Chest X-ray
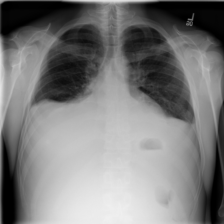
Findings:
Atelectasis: negative
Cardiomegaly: negative
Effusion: positive
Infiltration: negative
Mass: negative
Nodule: negative
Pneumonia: negative
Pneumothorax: negative
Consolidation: negative
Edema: negative
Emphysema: negative
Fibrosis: negative
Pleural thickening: negative
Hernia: negative